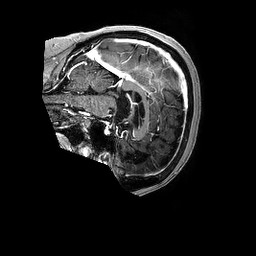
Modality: T1w
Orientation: sagittal
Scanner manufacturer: philips
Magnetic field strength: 3 T
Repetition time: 0.006591 s
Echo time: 0.002958 s